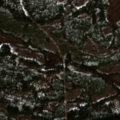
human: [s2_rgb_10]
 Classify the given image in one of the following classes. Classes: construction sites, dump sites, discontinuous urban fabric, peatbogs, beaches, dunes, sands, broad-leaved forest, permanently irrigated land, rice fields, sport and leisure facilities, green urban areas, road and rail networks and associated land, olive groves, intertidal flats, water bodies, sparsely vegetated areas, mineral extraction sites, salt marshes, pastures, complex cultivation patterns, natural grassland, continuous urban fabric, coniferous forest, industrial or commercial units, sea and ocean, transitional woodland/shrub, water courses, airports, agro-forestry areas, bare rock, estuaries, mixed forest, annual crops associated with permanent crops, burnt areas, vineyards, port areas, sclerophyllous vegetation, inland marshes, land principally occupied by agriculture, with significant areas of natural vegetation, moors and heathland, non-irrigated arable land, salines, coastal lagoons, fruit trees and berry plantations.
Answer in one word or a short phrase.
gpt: coniferous forest, transitional woodland/shrub, peatbogs